Question: I have an error when using pow, but it works perfectly with rails s. Here is the results of the same code on Heroku: <URL>
I believe the chunky_png-1.2.8 is from the foundation gem or some related issue. So I am also providing my whole gem file:
'''
source 'https://rubygems.org'
ruby '1.9.3'
gem 'rails', '4.0.0'
#views
gem 'jquery-rails' , '~> 2.2.1'
gem 'haml-rails' , '~> 0.4'
#auth
gem 'omniauth-facebook' , '~> 1.4.0'
gem 'omniauth-linkedin' , '~> 0.1.0'
#API
gem 'twitter' , '~> 4.8.1'
gem 'rest-client' , '~> 1.6.7'
# models
gem 'pg'
gem 'coffee-rails'
gem 'uglifier'
gem "font-awesome-rails"
gem 'sass-rails'
gem "compass-rails", github: "milgner/compass-rails", ref: "1749c06f15dc4b058427e7969810457213647fb8"
gem "zurb-foundation", "~> 4.3.0"
group :development, :test do
end
group :development do
end
group :production, :staging do
gem 'rails_12factor'
end
'''
gemfile.lock
'''
GIT
remote: git://github.com/milgner/compass-rails.git
revision: 1749c06f15dc4b058427e7969810457213647fb8
ref: 1749c06f15dc4b058427e7969810457213647fb8
specs:
compass-rails (1.0.3)
compass (>= 0.12.2, < 0.14)
GEM
remote: https://rubygems.org/
specs:
actionmailer (4.0.0)
actionpack (= 4.0.0)
mail (~> 2.5.3)
actionpack (4.0.0)
activesupport (= 4.0.0)
builder (~> 3.1.0)
erubis (~> 2.7.0)
rack (~> 1.5.2)
rack-test (~> 0.6.2)
activemodel (4.0.0)
activesupport (= 4.0.0)
builder (~> 3.1.0)
activerecord (4.0.0)
activemodel (= 4.0.0)
activerecord-deprecated_finders (~> 1.0.2)
activesupport (= 4.0.0)
arel (~> 4.0.0)
activerecord-deprecated_finders (1.0.3)
activesupport (4.0.0)
i18n (~> 0.6, >= 0.6.4)
minitest (~> 4.2)
multi_json (~> 1.3)
thread_safe (~> 0.1)
tzinfo (~> 0.3.37)
arel (4.0.0)
atomic (1.1.10)
bcrypt-ruby (3.0.1)
builder (3.1.4)
chunky_png (1.2.8)
coffee-rails (4.0.0)
coffee-script (>= 2.2.0)
railties (>= 4.0.0.beta, < 5.0)
coffee-script (2.2.0)
coffee-script-source
execjs
coffee-script-source (1.6.3)
compass (0.12.2)
chunky_png (~> 1.2)
fssm (>= 0.2.7)
sass (~> 3.1)
erubis (2.7.0)
execjs (1.4.0)
multi_json (~> 1.0)
faraday (0.8.7)
multipart-post (~> 1.1)
font-awesome-rails (3.0.2.0)
railties (>= 3.1)
fssm (0.2.10)
haml (4.0.1)
tilt
haml-rails (0.4)
actionpack (>= 3.1, < 4.1)
activesupport (>= 3.1, < 4.1)
haml (>= 3.1, < 4.1)
railties (>= 3.1, < 4.1)
hashie (1.2.0)
hike (1.2.3)
httpauth (0.2.0)
i18n (0.6.4)
jquery-rails (2.2.1)
railties (>= 3.0, < 5.0)
thor (>= 0.14, < 2.0)
jwt (0.1.8)
multi_json (>= 1.5)
mail (2.5.4)
mime-types (~> 1.16)
treetop (~> 1.4.8)
mime-types (1.23)
minitest (4.7.5)
multi_json (1.7.7)
multipart-post (1.2.0)
oauth (0.4.7)
oauth2 (0.8.1)
faraday (~> 0.8)
httpauth (~> 0.1)
jwt (~> 0.1.4)
multi_json (~> 1.0)
rack (~> 1.2)
omniauth (1.1.3)
hashie (~> 1.2)
rack
omniauth-facebook (1.4.0)
omniauth-oauth2 (~> 1.0.2)
omniauth-google (1.0.2)
multi_json
omniauth (~> 1.0)
omniauth-oauth
omniauth-linkedin (0.1.0)
omniauth-oauth (~> 1.0)
omniauth-oauth (1.0.1)
oauth
omniauth (~> 1.0)
omniauth-oauth2 (1.0.3)
oauth2 (~> 0.8.0)
omniauth (~> 1.0)
omniauth-twitter (1.0.0)
multi_json (~> 1.3)
omniauth-oauth (~> 1.0)
pg (0.15.1)
polyglot (0.3.3)
rack (1.5.2)
rack-test (0.6.2)
rack (>= 1.0)
rails (4.0.0)
actionmailer (= 4.0.0)
actionpack (= 4.0.0)
activerecord (= 4.0.0)
activesupport (= 4.0.0)
bundler (>= 1.3.0, < 2.0)
railties (= 4.0.0)
sprockets-rails (~> 2.0.0)
rails_12factor (0.0.2)
rails_serve_static_assets
rails_stdout_logging
rails_serve_static_assets (0.0.1)
rails_stdout_logging (0.0.1)
railties (4.0.0)
actionpack (= 4.0.0)
activesupport (= 4.0.0)
rake (>= 0.8.7)
thor (>= 0.18.1, < 2.0)
rake (10.1.0)
rest-client (1.6.7)
mime-types (>= 1.16)
sass (3.2.9)
sass-rails (4.0.0)
railties (>= 4.0.0.beta, < 5.0)
sass (>= 3.1.10)
sprockets-rails (~> 2.0.0)
simple_oauth (0.2.0)
sorcery (0.8.2)
bcrypt-ruby (~> 3.0.0)
oauth (~> 0.4.4)
oauth2 (~> 0.8.0)
sprockets (2.10.0)
hike (~> 1.2)
multi_json (~> 1.0)
rack (~> 1.0)
tilt (~> 1.1, != 1.3.0)
sprockets-rails (2.0.0)
actionpack (>= 3.0)
activesupport (>= 3.0)
sprockets (~> 2.8)
thor (0.18.1)
thread_safe (0.1.0)
atomic
tilt (1.4.1)
treetop (1.4.14)
polyglot
polyglot (>= 0.3.1)
twitter (4.8.1)
faraday (~> 0.8, < 0.10)
multi_json (~> 1.0)
simple_oauth (~> 0.2)
tzinfo (0.3.37)
uglifier (2.1.2)
execjs (>= 0.3.0)
multi_json (~> 1.0, >= 1.0.2)
zurb-foundation (4.3.0)
sass (>= 3.2.0)
PLATFORMS
ruby
DEPENDENCIES
coffee-rails
compass-rails!
font-awesome-rails
haml-rails (~> 0.4)
jquery-rails (~> 2.2.1)
omniauth-facebook
omniauth-google
omniauth-linkedin
omniauth-twitter
pg
rails (= 4.0.0)
rails_12factor
rest-client (~> 1.6.7)
sass-rails
sorcery
twitter (~> 4.8.1)
uglifier
zurb-foundation (~> 4.3.0)
'''
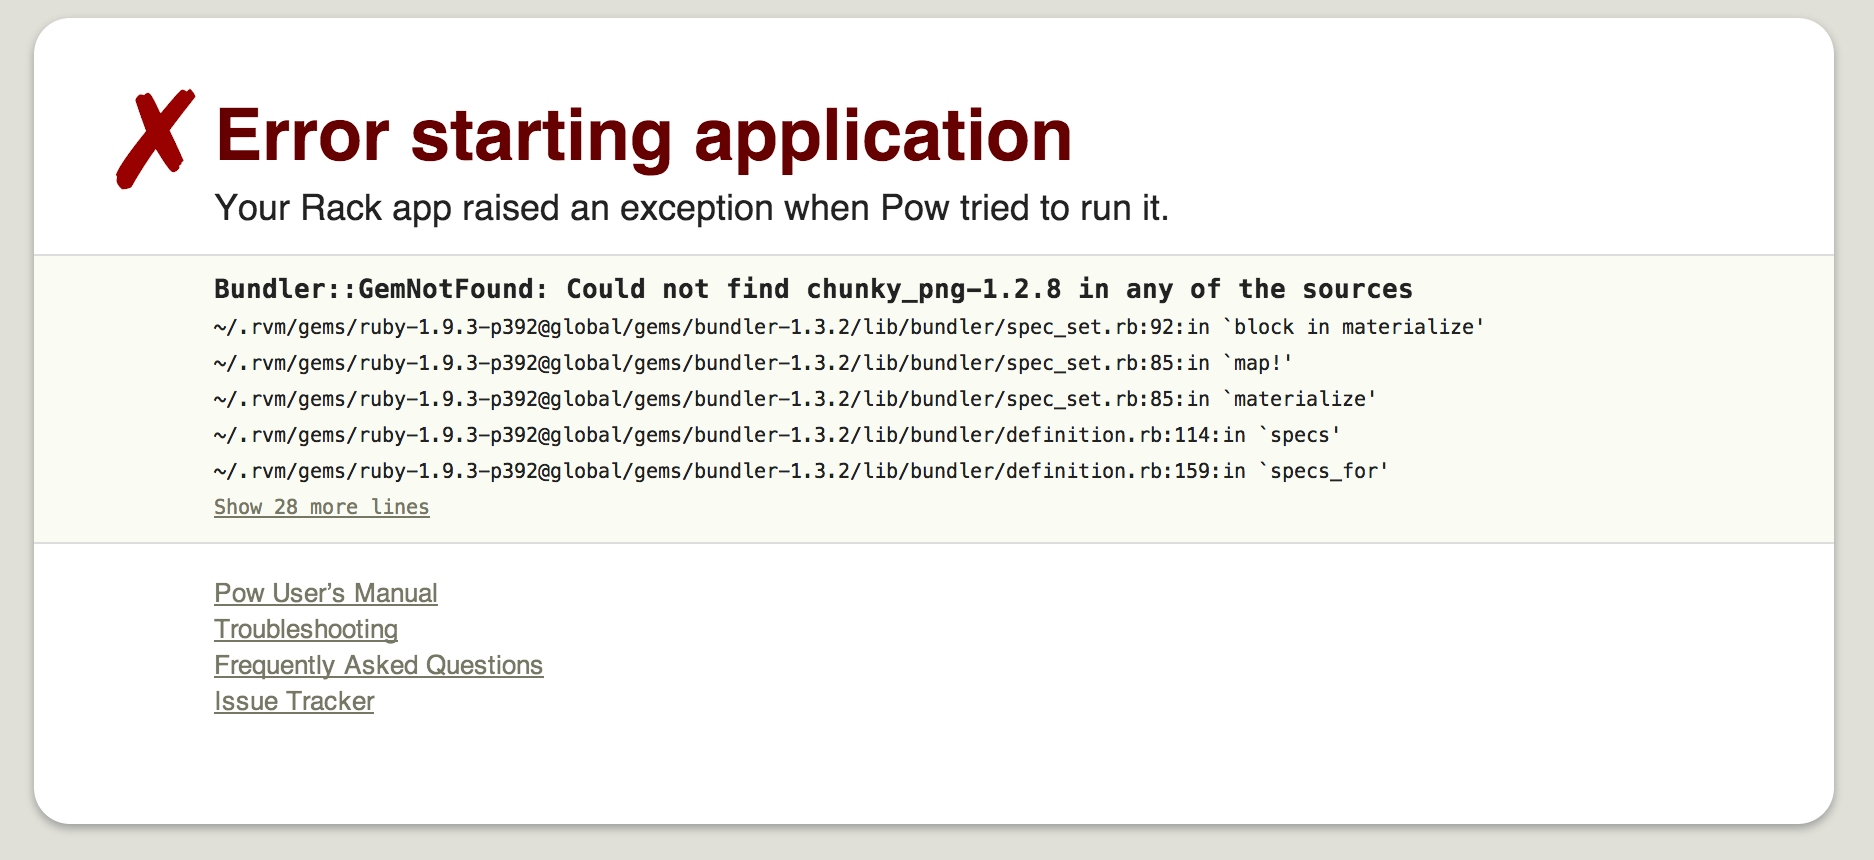
Answer: It looks like Pow isn't using the same Ruby as your shell session. You can <URL>.